Question: I have a set of RGB pixels I gathered from an image, but when I try to save them and display them, they come out very weirdly, as 3 separate colors. It seems like it's not reading my array as a list of RGB values.
I have an abbreviated version of my code, with a short list of RGB values:
'''
import matplotlib.pyplot as plt
import numpy as np
img = np.array([[255, 255, 255], [127, 255, 127], [239, 255, 15], [127 , 0, 0]])
plt.imshow(img)
plt.savefig('testtt.png', dpi=400)
'''
which gives me this:

Does anyone know how to resolve this or what might be wrong? Or alternatively, if anyone knows a better way to display RGB pixels from an array, please let me know. Side note: I am trying to avoid OpenCV
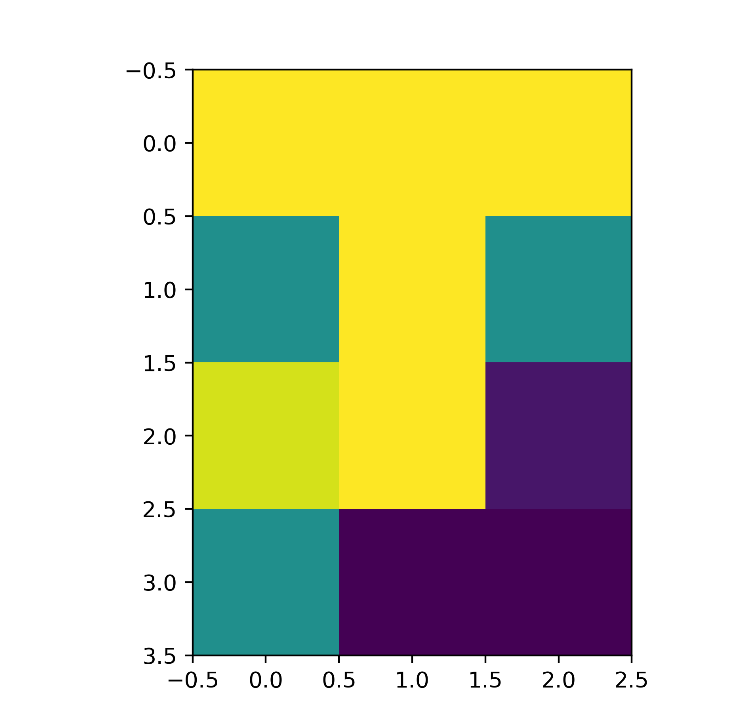
Answer: A 2D array will be interpreted as values to be color mapped. That's why you see 4 rows of 3 colors.
To interpret the array as 4 rgb values, you can plot a 3D array:
'''
import matplotlib.pyplot as plt
import numpy as np
img = np.array([[255, 255, 255], [127, 255, 127], [239, 255, 15], [127, 0, 0]])
plt.imshow() # note the extra brackets
plt.show()
'''
<URL>
To illustrate what was happening with the original plot, seaborn's heatmap can automatically add some annotations and a colorbar.
'''
import seaborn as sns
sns.heatmap(img, annot=True, fmt='d', cmap='viridis')
plt.imshow()
'''
<URL>
PS: To display RGB values as an 'NxM' array of pixels, the values should form a 3D 'NxMx3' array:
'''
img = np.array([[[255, 255, 255], [127, 255, 127]], [[239, 255, 15], [127, 0, 0]]])
plt.imshow(img)
'''
<URL>